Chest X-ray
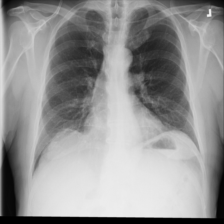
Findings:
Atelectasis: negative
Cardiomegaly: negative
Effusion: negative
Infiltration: negative
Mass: negative
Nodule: negative
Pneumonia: negative
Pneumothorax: negative
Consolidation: negative
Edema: negative
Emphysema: negative
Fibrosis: negative
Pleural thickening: negative
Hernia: negative